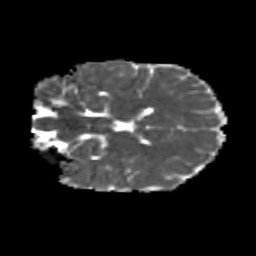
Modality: MD
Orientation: coronal
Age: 9
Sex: male
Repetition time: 9.4 s
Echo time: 0.089 s